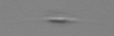
Label: Cylindrotheca_morphotype1